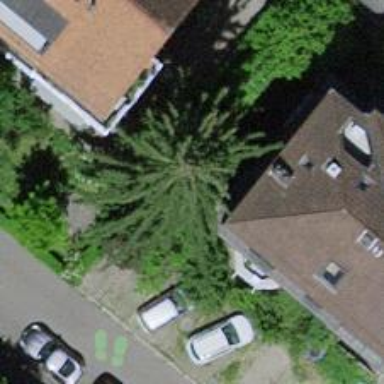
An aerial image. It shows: Picea tree in its natural habitat.